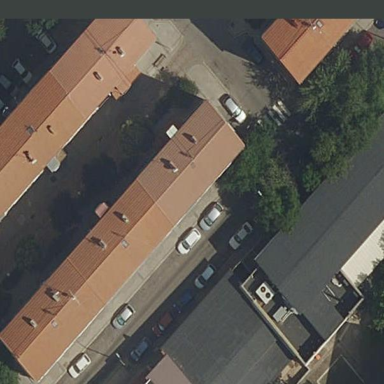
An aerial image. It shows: Apartment building with hipped roof.